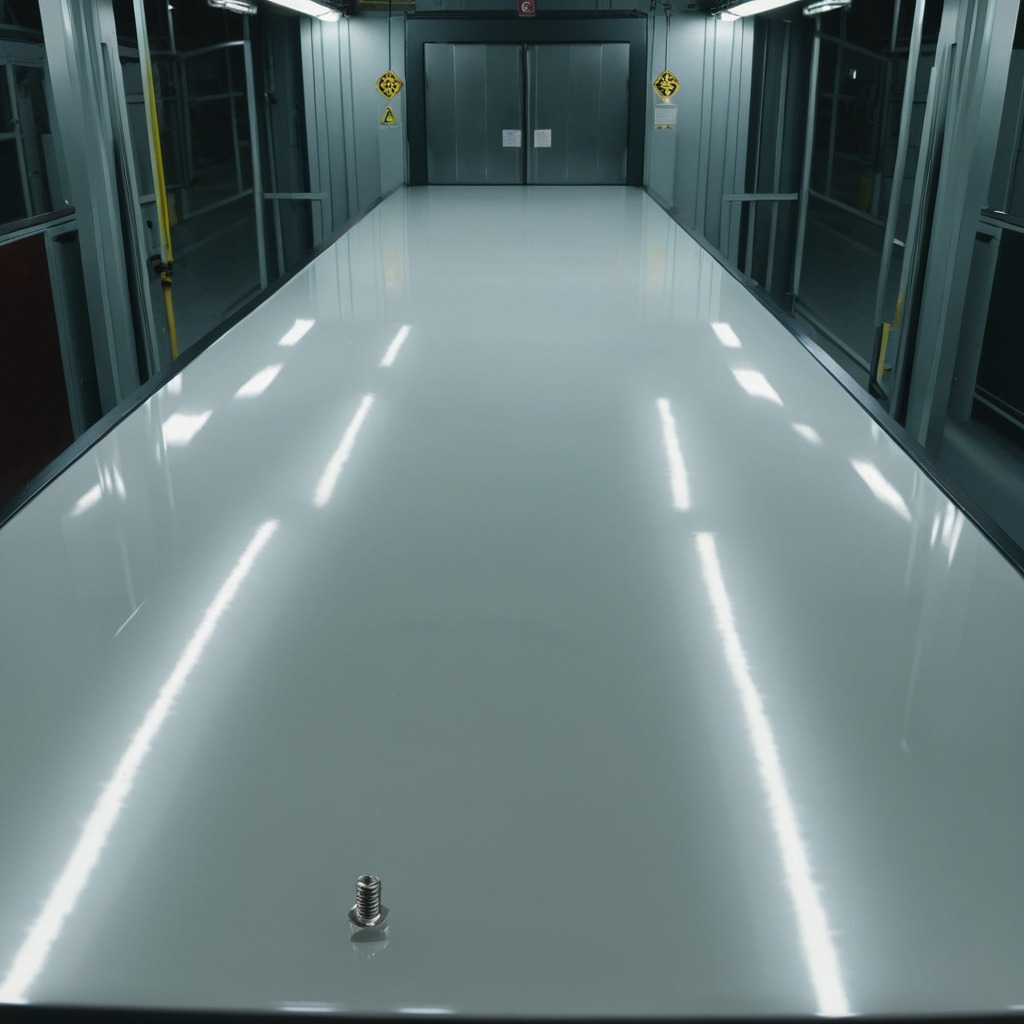
A metal screw is lying on the table in the ship maintenance bay industrial lighting.